Question: '''
- (UIImage *)roundedCornerImage:(NSInteger)cornerSize borderSize:(NSInteger)borderSize {
// If the image does not have an alpha layer, add one
UIImage *image = [self imageWithAlpha];
// Build a context that's the same dimensions as the new size
CGBitmapInfo info = CGImageGetBitmapInfo(image.CGImage);
CGContextRef context = CGBitmapContextCreate(NULL,
image.size.width,
image.size.height,
CGImageGetBitsPerComponent(image.CGImage),
0,
CGImageGetColorSpace(image.CGImage),
CGImageGetBitmapInfo(image.CGImage));
// Create a clipping path with rounded corners
CGContextBeginPath(context);
[self addRoundedRectToPath:CGRectMake(borderSize, borderSize, image.size.width - borderSize * 2, image.size.height - borderSize * 2)
context:context
ovalWidth:cornerSize
ovalHeight:cornerSize];
CGContextClosePath(context);
CGContextClip(context);
// Draw the image to the context; the clipping path will make anything outside the rounded rect transparent
CGContextDrawImage(context, CGRectMake(0, 0, image.size.width, image.size.height), image.CGImage);
// Create a CGImage from the context
CGImageRef clippedImage = CGBitmapContextCreateImage(context);
CGContextRelease(context);
// Create a UIImage from the CGImage
UIImage *roundedImage = [UIImage imageWithCGImage:clippedImage];
CGImageRelease(clippedImage);
return roundedImage;
}
'''
I have the method above and am adding rounded corners to Twitter profile images. For most of the images this works awesome. There are a few that cause the following error to occur:
> : CGBitmapContextCreate: unsupported parameter combination: 8 integer bits/component; 32 bits/pixel; 3-component color space; kCGImageAlphaLast; 96 bytes/row.
I have done some debugging and it looks like the only difference from the images causing errors and the ones that are not is the parameter, CGImageGetBitmapInfo(image.CGImage), when creating the context. This throws the error and results in the context being null. I tried setting the last parameter to kCGImageAlphaPremultipliedLast to no avail either. The image is drawn this time but with much less quality. Is there a way to get a higher quality image on par with the rest of them? The path to the image is via Twitter so not sure if they have different ones you can pull.
I have seen the other questions regarding this error too. None of have solved this issue. I saw <URL> but the errored images are completely blurry after that. And casting the width and height to NSInteger also didn't work. Below is a screenshot of the two profile images and their quality as well. The first one is causing the error.

Does anyone have any idea what the issue is here?
Thanks a ton. This has been killing me.
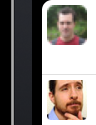
Answer: iOS does not support 'kCGImageAlphaLast'. You need to use 'kCGImageAlphaPremultipliedLast'.
You also need to handle the scale of your initial image. Your current code doesn't, so it downsamples the image if its scale is 2.0.
You can write the entire function more simply by using UIKit functions and classes. UIKit will take care of the scale for you; you just have to pass in the original image's scale when you ask it to create the graphics context.
'''
- (UIImage *)roundedCornerImage:(NSInteger)cornerSize borderSize:(NSInteger)borderSize {
// If the image does not have an alpha layer, add one
UIImage *image = [self imageWithAlpha];
UIGraphicsBeginImageContextWithOptions(image.size, NO, image.scale); {
CGRect imageRect = (CGRect){ CGPointZero, image.size };
CGRect borderRect = CGRectInset(imageRect, borderSize, borderSize);
UIBezierPath *path = [UIBezierPath bezierPathWithRoundedRect:borderRect
byRoundingCorners:UIRectCornerAllCorners
cornerRadii:CGSizeMake(cornerSize, cornerSize)];
[path addClip];
[image drawAtPoint:CGPointZero];
}
UIImage *roundedImage = UIGraphicsGetImageFromCurrentImageContext();
UIGraphicsEndImageContext();
return roundedImage;
}
'''
If your 'imageWithAlpha' method itself creates a 'UIImage' from another 'UIImage', it needs to propagate the scale also.